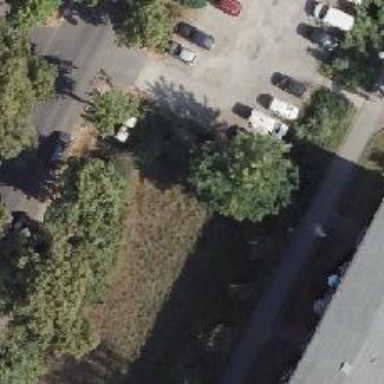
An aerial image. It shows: Parking aisle designated for service vehicles.